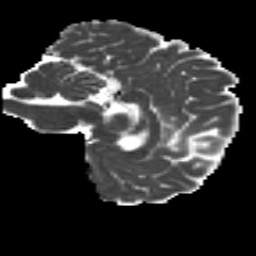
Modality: MD
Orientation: sagittal
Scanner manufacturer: siemens
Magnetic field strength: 3 T
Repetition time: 4.16 s
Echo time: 0.0806 s